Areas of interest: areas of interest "Hotel"
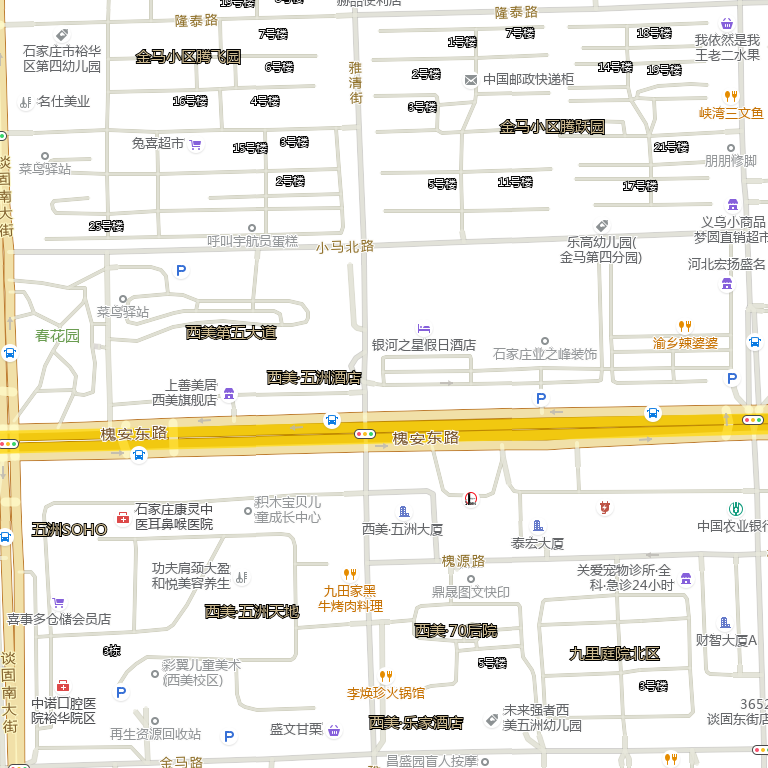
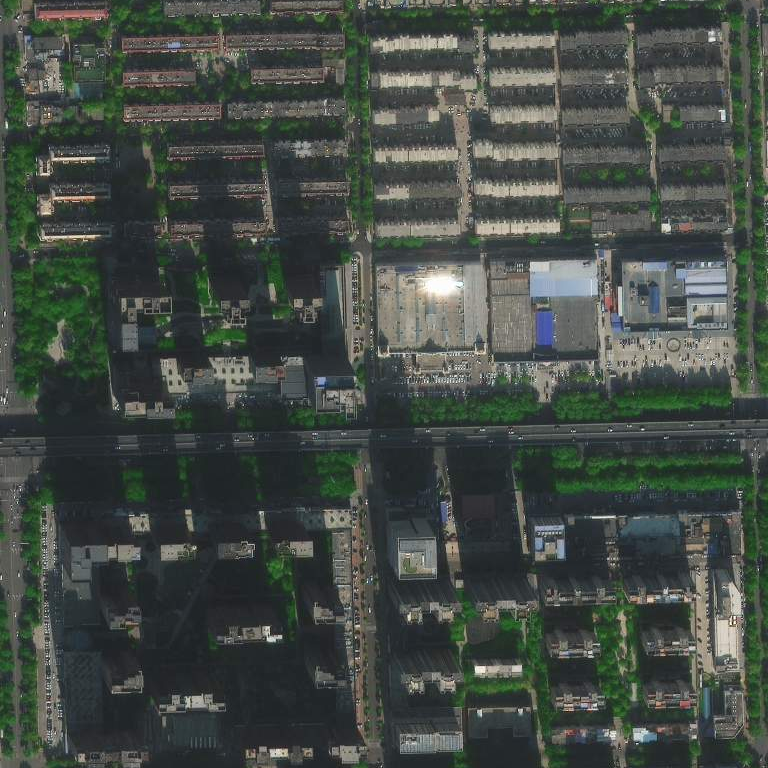